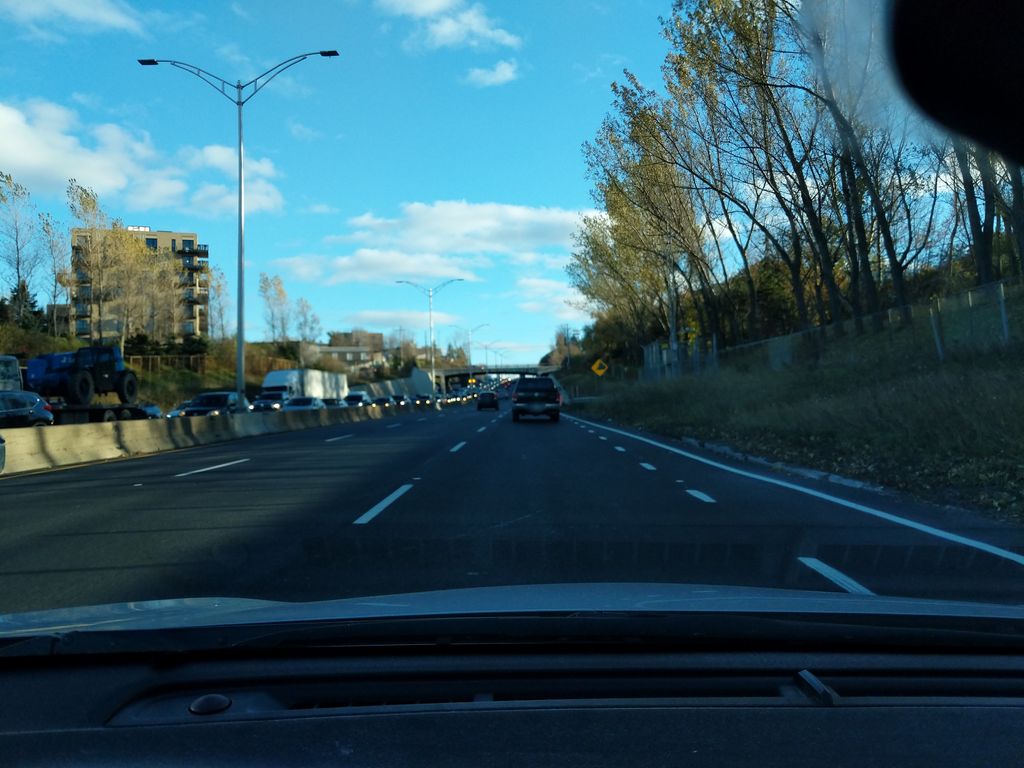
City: quebec_city